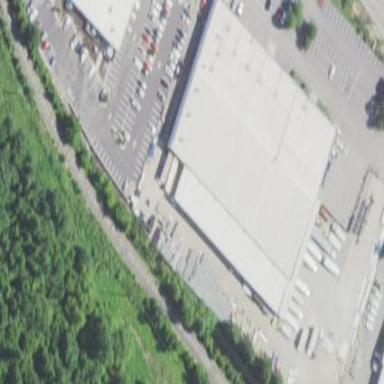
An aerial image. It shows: Commercial building.